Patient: sex F, age 65
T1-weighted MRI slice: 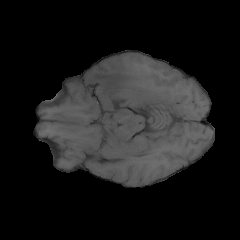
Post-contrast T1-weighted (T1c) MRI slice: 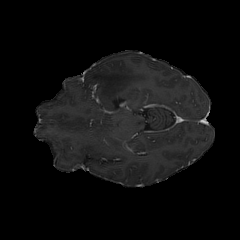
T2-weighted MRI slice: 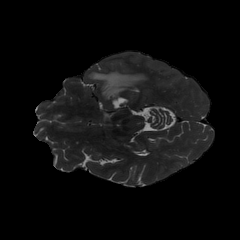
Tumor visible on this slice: yes
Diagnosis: Glioblastoma, IDH-wildtype
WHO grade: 4